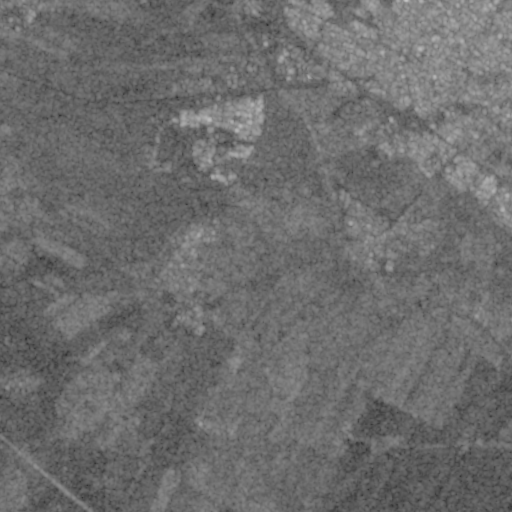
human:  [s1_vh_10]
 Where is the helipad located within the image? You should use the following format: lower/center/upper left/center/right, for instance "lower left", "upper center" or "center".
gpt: The helipad is located in the upper center of the image.
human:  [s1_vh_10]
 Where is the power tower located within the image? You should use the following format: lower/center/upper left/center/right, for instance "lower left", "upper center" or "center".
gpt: The power tower is located in the lower left of the image.
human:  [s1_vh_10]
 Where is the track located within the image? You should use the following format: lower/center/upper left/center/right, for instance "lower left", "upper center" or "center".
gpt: The track is located in the upper right of the image.
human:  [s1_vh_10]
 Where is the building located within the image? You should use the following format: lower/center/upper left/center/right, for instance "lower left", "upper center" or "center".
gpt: There is no building in the image.

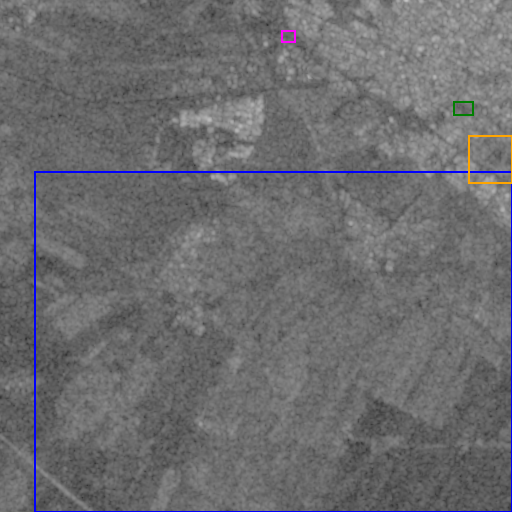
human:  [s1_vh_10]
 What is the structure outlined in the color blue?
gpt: The structure outlined in blue is a crop field.
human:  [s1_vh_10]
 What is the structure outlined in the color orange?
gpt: The structure outlined in orange is a park.
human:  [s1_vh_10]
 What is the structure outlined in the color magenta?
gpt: The structure outlined in magenta is a parking lot.
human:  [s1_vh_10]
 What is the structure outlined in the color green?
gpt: The structure outlined in green is a track.
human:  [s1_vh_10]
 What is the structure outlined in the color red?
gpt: There is no red outline.